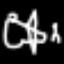
Label: airplane